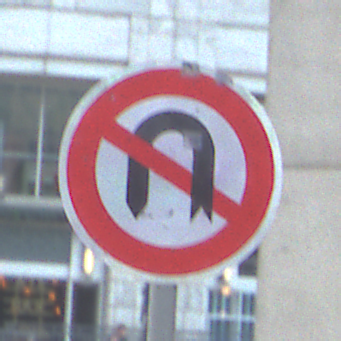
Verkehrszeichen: VerbotWenden
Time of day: MorningAfternoon
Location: Outdoor (Urban)
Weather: PartlyCloudy
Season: NotSpecified
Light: Natural